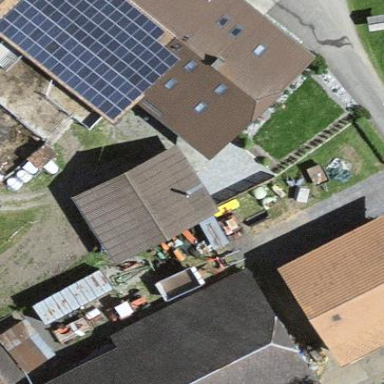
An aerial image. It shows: Shed.